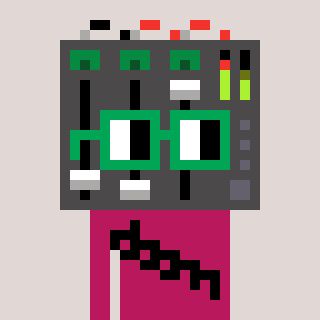
a pixel art character with square green glasses, a mixer-shaped head and a darkpink-colored body on a warm background